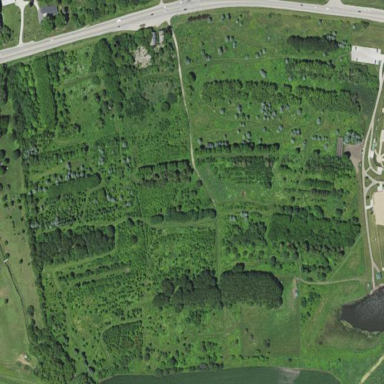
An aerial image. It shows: Disc golf course on leisure land.